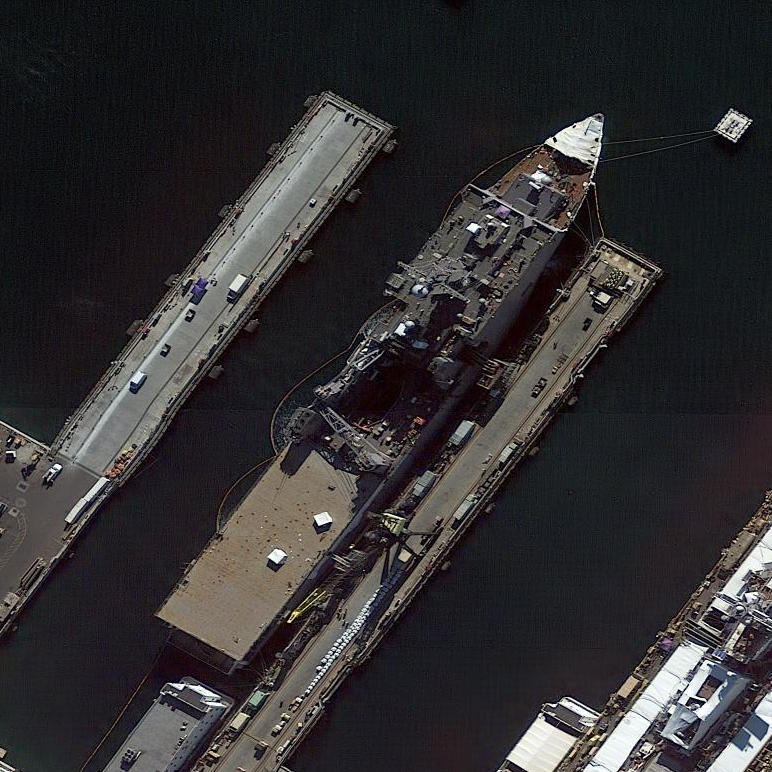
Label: combat